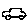
Label: car